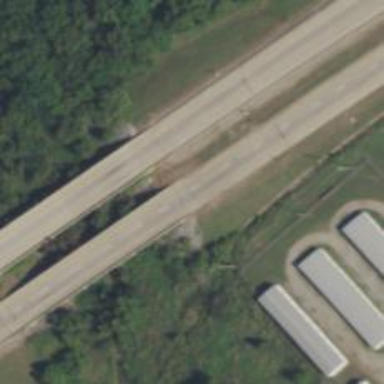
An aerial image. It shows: Bridge over trunk highway expressway.